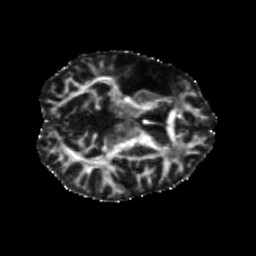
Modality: FA
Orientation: axial
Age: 36
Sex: female
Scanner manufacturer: siemens
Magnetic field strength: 3 T
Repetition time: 5.25 s
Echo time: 0.08 s